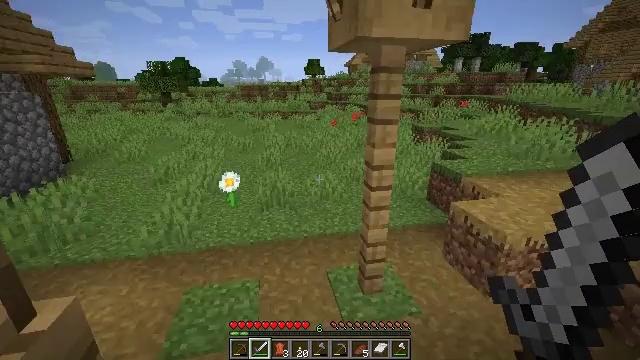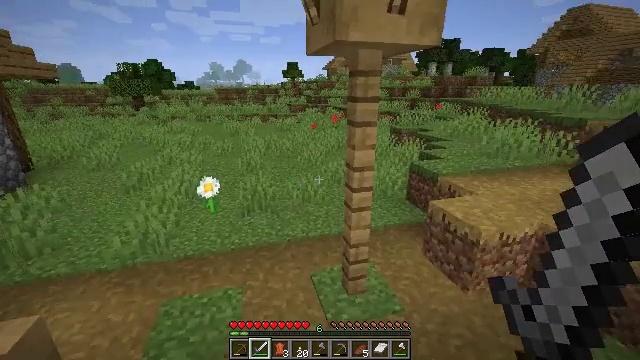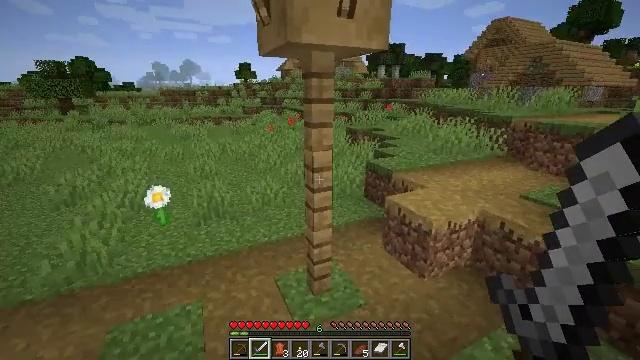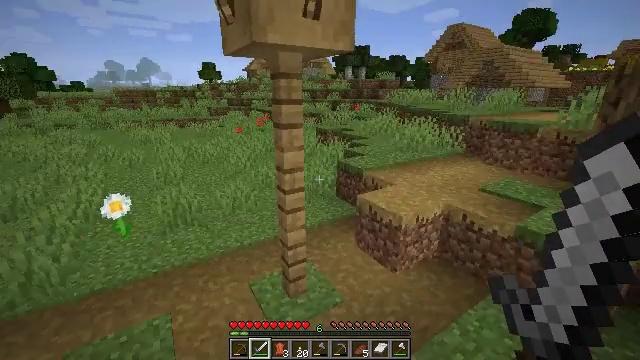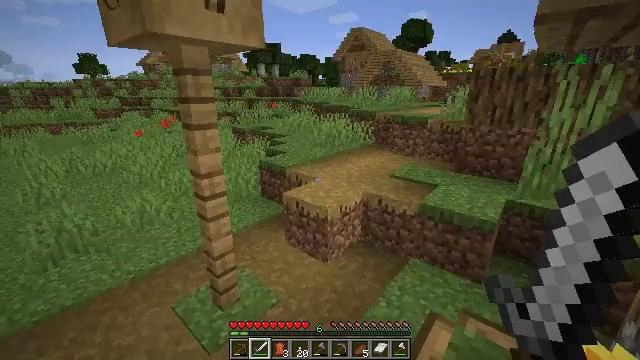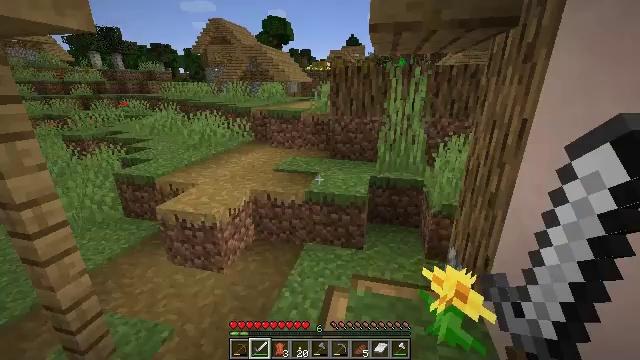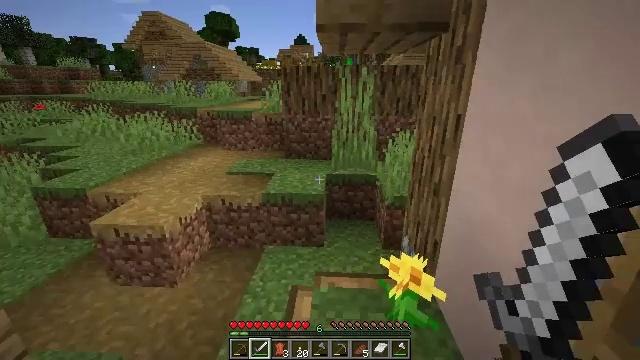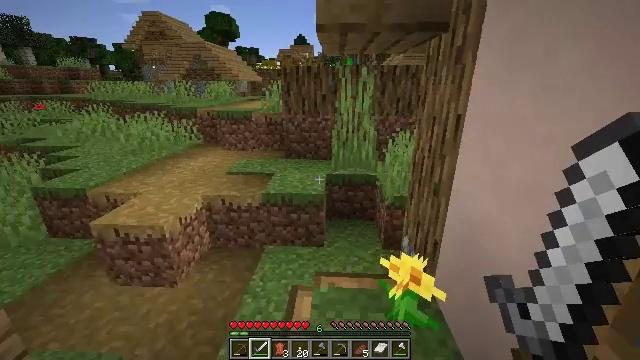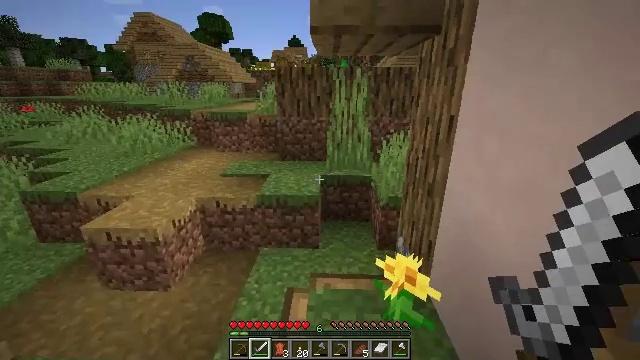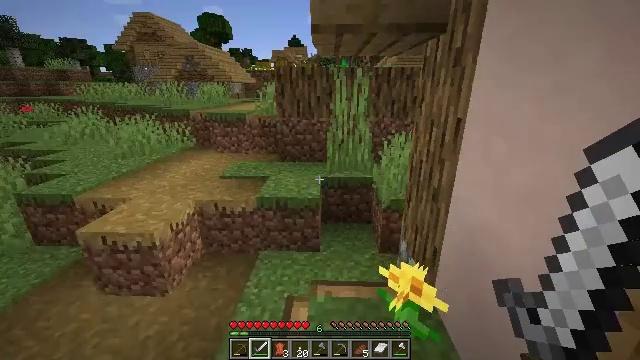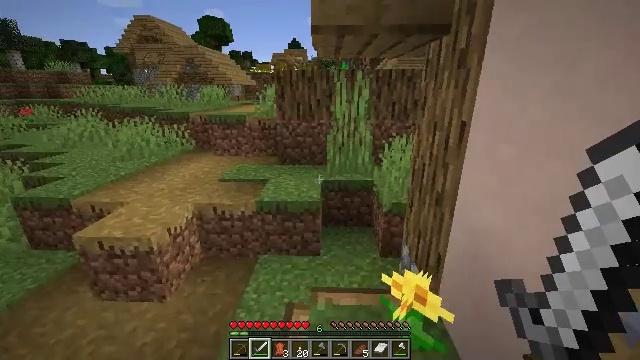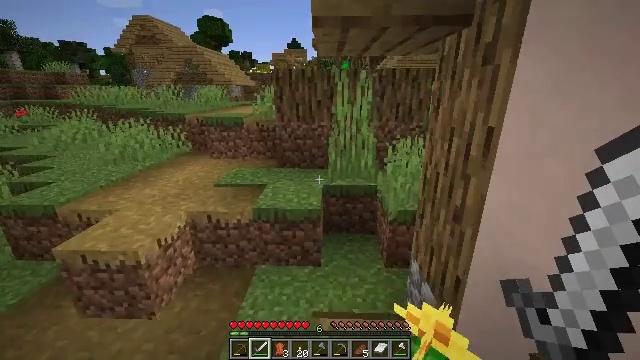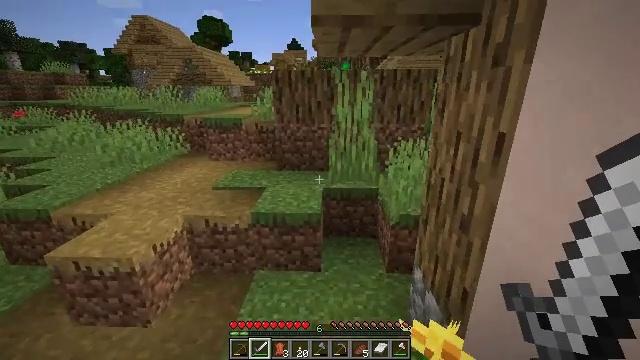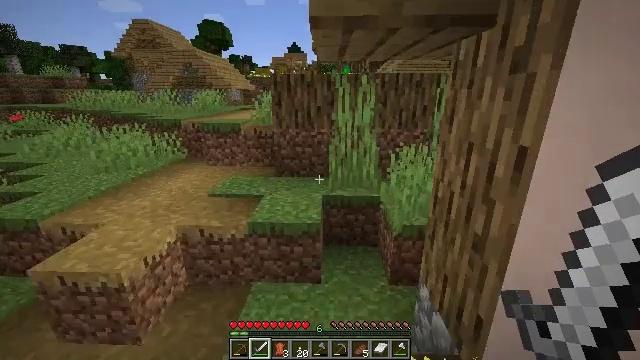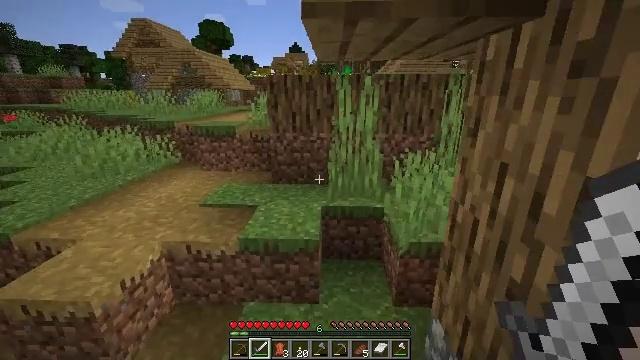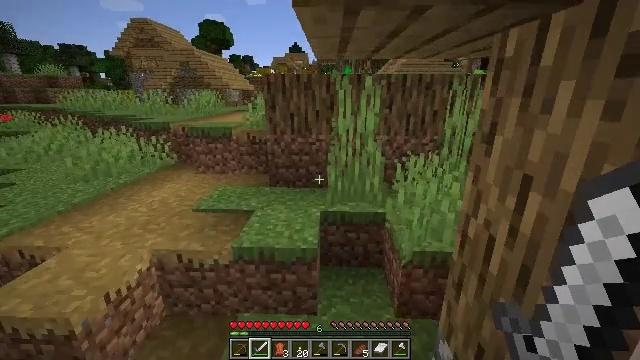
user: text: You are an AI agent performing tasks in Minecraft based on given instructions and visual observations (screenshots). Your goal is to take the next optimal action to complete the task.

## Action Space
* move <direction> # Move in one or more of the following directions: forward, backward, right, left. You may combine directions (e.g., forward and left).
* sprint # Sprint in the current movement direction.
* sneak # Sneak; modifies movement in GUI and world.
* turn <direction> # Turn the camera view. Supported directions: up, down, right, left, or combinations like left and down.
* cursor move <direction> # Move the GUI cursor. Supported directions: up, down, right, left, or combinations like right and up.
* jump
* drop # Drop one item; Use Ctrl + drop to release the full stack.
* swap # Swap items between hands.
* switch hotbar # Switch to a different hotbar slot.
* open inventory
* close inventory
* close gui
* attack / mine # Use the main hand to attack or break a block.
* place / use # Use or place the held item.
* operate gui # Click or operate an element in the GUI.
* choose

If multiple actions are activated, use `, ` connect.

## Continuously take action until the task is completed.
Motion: motion action
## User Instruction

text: Break the hay block to collect it.
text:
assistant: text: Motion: turn right
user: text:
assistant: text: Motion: turn right
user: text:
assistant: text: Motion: turn right
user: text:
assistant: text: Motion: turn right
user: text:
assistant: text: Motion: turn right
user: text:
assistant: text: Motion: turn right
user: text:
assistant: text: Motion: no_op
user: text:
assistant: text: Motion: turn right
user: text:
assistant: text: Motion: move forward
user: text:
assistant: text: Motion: move forward
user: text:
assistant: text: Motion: move forward
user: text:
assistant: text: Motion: move forward
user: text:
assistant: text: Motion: move forward
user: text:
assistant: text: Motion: move forward
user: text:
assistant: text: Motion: move forward
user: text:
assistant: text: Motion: move forward
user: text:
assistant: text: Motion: move forward
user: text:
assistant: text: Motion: move forward
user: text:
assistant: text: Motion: move forward
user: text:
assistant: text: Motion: move forward
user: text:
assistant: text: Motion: move forward
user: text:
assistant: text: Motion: move forward, turn left
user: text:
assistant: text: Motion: move forward, turn left, jump
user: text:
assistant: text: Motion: move forward, turn left and up, jump
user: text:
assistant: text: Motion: move forward, turn left, jump
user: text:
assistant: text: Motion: move forward, turn left, jump
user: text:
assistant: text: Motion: move forward, turn left, jump
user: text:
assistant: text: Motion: move forward, jump
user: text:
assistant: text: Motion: move forward, jump
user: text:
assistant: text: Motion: no_op